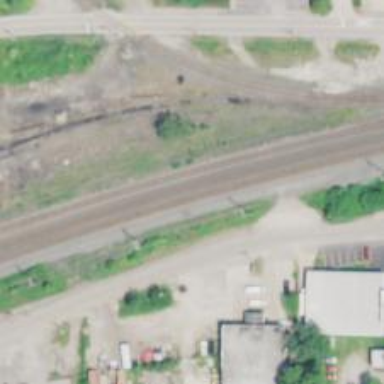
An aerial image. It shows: Railway service station.